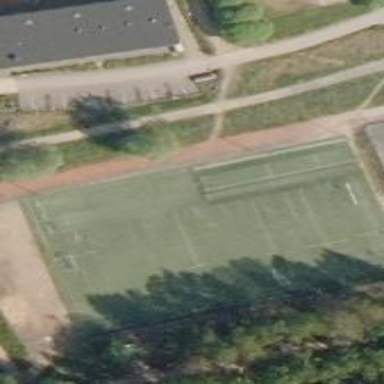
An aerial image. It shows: Soccer pitch with grass surface for leisure land.